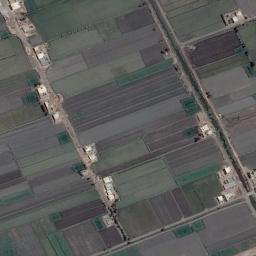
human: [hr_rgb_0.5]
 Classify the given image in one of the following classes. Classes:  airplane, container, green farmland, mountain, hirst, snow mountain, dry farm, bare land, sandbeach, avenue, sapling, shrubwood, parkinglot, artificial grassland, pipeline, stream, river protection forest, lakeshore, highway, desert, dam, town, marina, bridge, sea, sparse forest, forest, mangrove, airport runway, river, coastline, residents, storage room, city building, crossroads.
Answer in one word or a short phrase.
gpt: green farmland